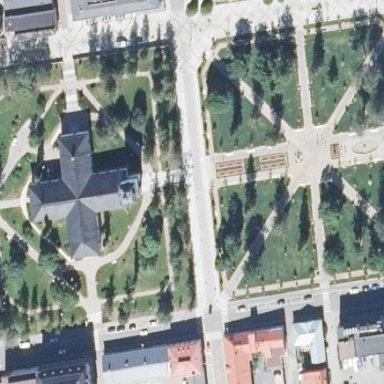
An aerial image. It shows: Park.